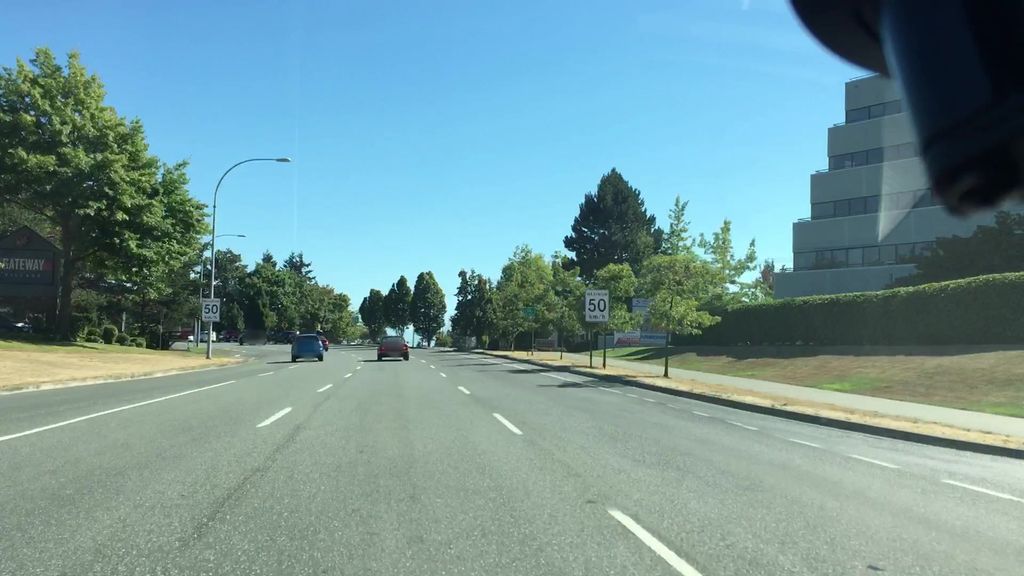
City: victoria